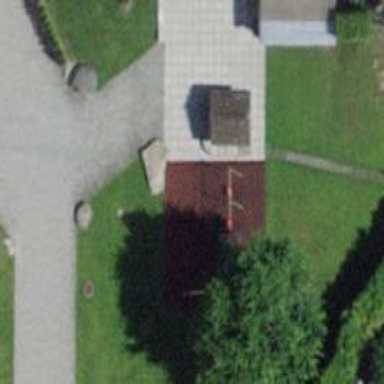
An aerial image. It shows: Playground area for leisure activities on the land.